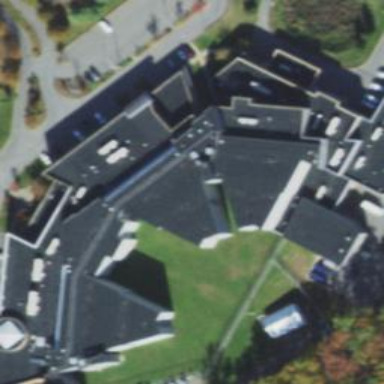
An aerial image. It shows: Police building.